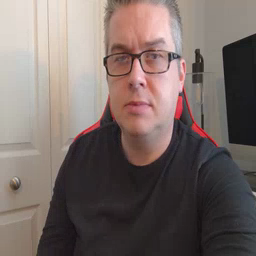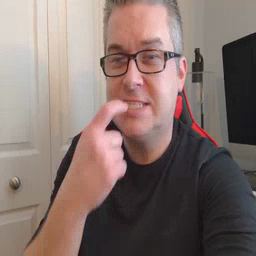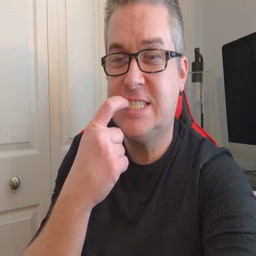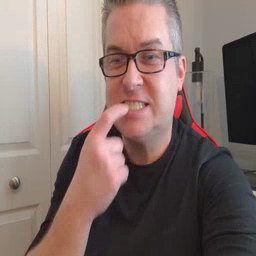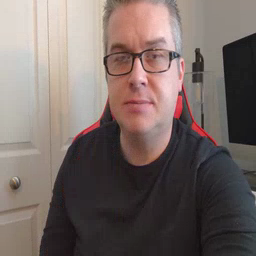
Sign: glasswindow